Question: I have a task to migrate an Excel Macro(Which basically does screen scraping) to a COBOL program.
Problem is that the user wants to give the input in excel format , I am stumped as to how to convert an excel file as a readable input to a TN3270 Mainframe system.
Some have suggested to do something called as flat file conversion which I am not sure how to do.
Is there a easier method to extract inputs from an Excel spreadsheet to run a COBOL program on a TN3270 Mainframe.
The below is the screenshot of the tool which is to be converted.

According to my knowledge, we can convert it into a flat file and read the strings using delimiter(|) but I want to know if there is a better way.
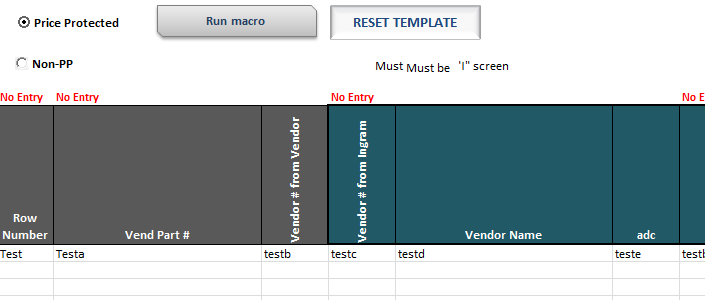
Answer: You might want to split your task in several steps
1. Extract data from Excel sheet
2. Make data available to COBOL program
3. Work with data in COBOL
Not knowing the details of your problem I can only suggest solutions at this point:
1. Use Visual Basic for applications to create a file (you might want to look for a CSV solution and take into account that it might be necessary to change the file encoding)
2. Use a transfer utility - e.g. ftp or some other mainframe connection that let's you transfer files from the Excel-running computer to the mainframe. Some 3270 terminal software also offers APIs for this.
3. Convert Excel logic to COBOL (if any)